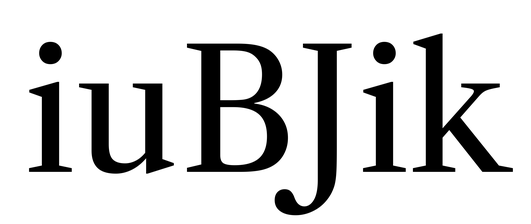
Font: LibreCaslonText_Regular